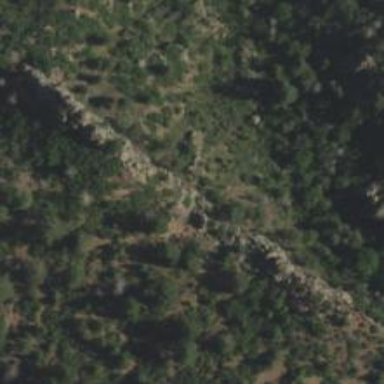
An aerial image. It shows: Cliff in nature.